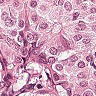
Metastatic tissue present: yes